Question:
How to show the text beside the marker? just like the blue words.
It's not title or the info window.
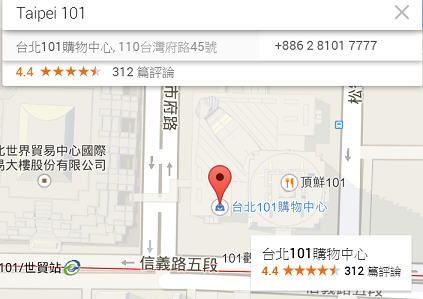
Answer: I found the answer,use MapLabel.
<URL>